Interaction volume radius: 10 \u00c5
Interaction volume height: 15 \u00c5
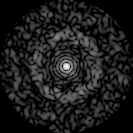
Disorder parameter: 0.8456